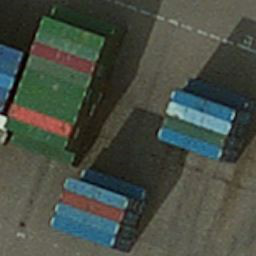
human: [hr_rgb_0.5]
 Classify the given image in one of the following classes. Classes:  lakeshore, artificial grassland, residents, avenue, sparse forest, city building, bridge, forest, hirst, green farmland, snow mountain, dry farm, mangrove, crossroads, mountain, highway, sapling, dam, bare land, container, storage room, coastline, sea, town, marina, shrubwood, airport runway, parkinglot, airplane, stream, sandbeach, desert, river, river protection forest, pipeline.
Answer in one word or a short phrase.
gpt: container